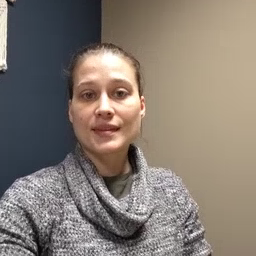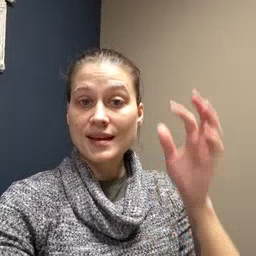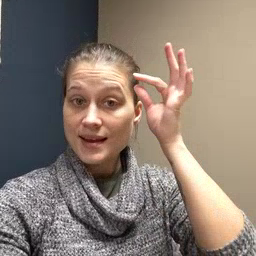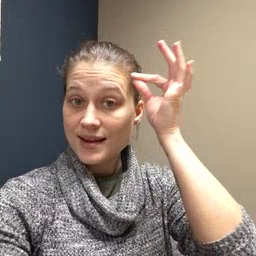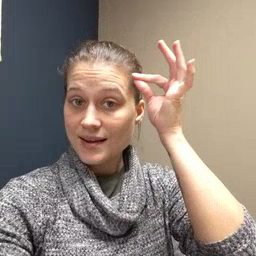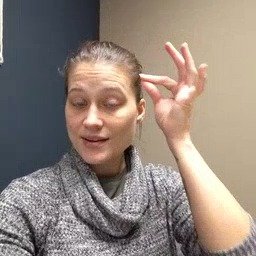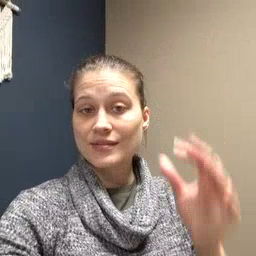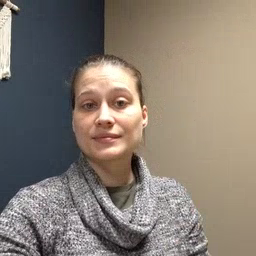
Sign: hair